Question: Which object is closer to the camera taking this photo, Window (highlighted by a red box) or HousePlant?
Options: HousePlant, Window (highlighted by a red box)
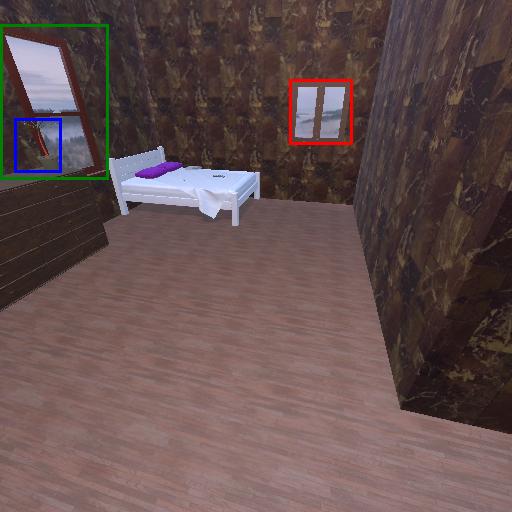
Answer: HousePlant